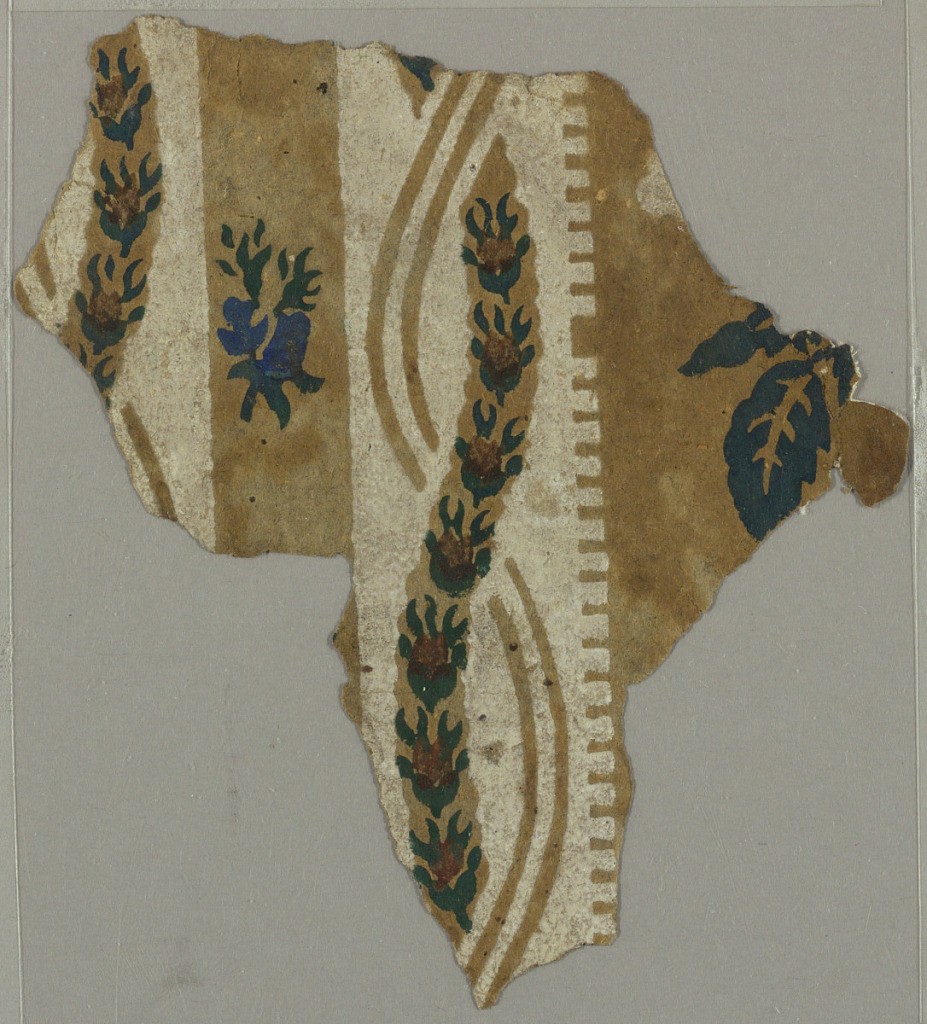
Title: Sidewall
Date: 1825–35
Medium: Block-printed
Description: Irregular fragment of paper with white stripes containing serpentine bands set with rosebuds, and reserve stripes printed with rose and rosebud.